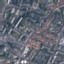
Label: Residential